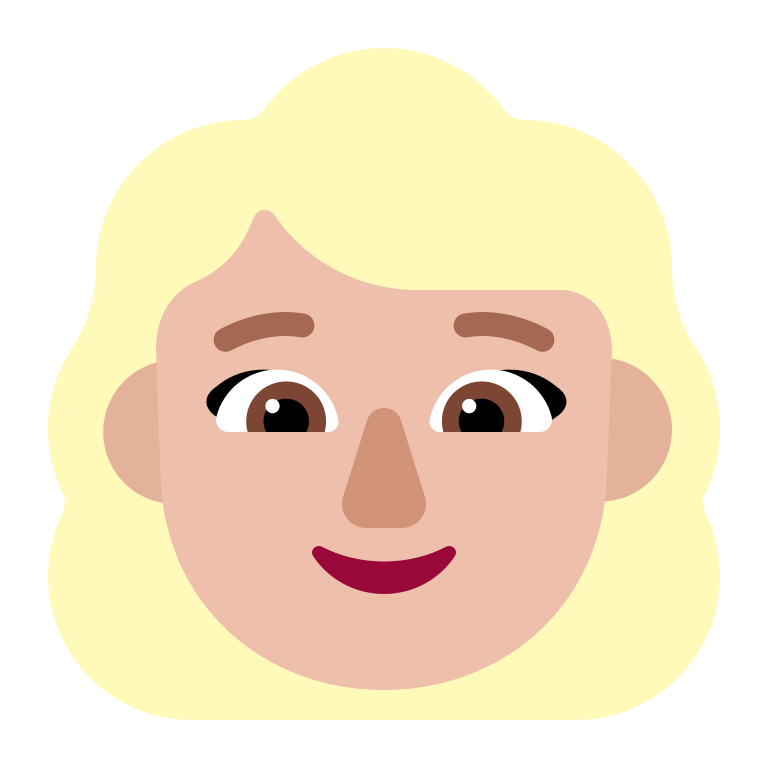
woman flat  light